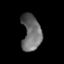
Tissue: lung
Cell type: T cells
Senescence score: 0.2382
Nuclear area (px): 683
Mean DAPI intensity: 107.211